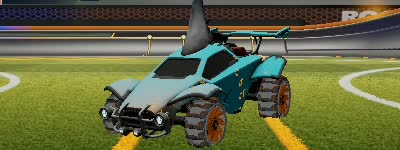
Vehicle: octane